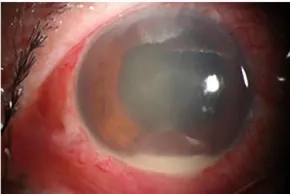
Initial clinical appearance of right eye. (A,B) Slit lamp examination showed ocular hyperemia, 2.0 mm hypopyon, fibrinous membrane, and severe cellular reaction (grade 4 cells) in the anterior chamber, which obscured further visualization of the lens and fundus.
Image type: ophthalmic_imaging (slit_lamp_photograph)